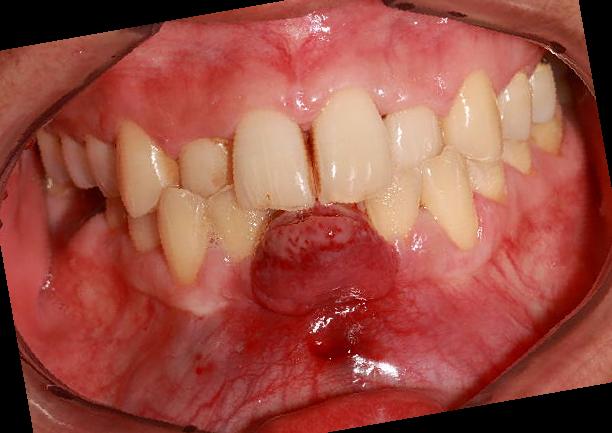
Condition: Gingivitis